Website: walmart
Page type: cart
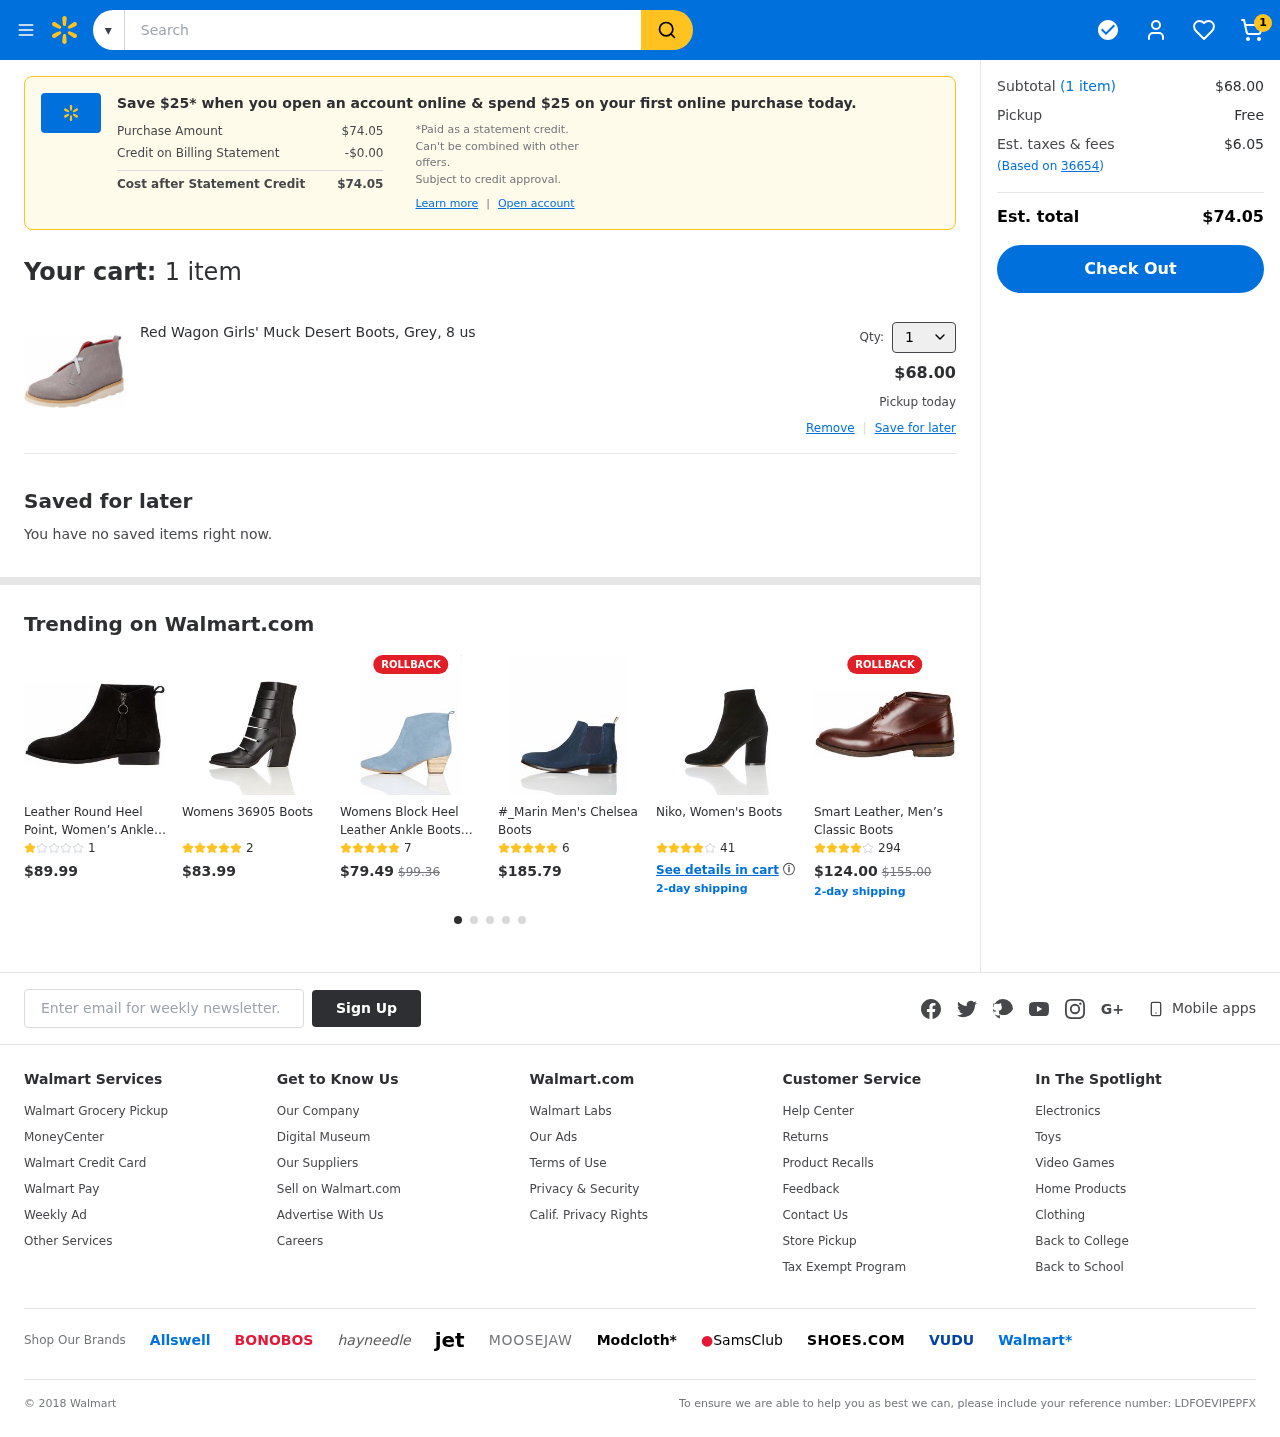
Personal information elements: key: PII_EMAIL
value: brandicaldwell@gmail.com
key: PII_POSTCODE
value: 36654
Product elements: key: PRODUCT1_NAME
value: Red Wagon Girls' Muck Desert Boots, Grey, 8 us
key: PRODUCT1_PRICE
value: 68
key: PRODUCT1_QUANTITY
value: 1
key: PRODUCT2_NAME
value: Leather Round Heel Point, Women’s Ankle boots
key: PRODUCT2_NUM_RATINGS
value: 1
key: PRODUCT2_PRICE
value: $89.99
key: PRODUCT3_NAME
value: Womens 36905 Boots
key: PRODUCT3_NUM_RATINGS
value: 2
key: PRODUCT3_PRICE
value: $83.99
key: PRODUCT4_NAME
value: Womens Block Heel Leather Ankle Boots Ankle Boots
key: PRODUCT4_NUM_RATINGS
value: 7
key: PRODUCT4_PRICE
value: $79.49
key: PRODUCT4_ORIGINAL_PRICE
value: $99.36
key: PRODUCT5_NAME
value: #_Marin Men's Chelsea Boots
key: PRODUCT5_NUM_RATINGS
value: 6
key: PRODUCT5_PRICE
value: $185.79
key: PRODUCT6_NAME
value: Niko, Women's Boots
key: PRODUCT6_NUM_RATINGS
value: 41
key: PRODUCT7_NAME
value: Smart Leather, Men’s Classic Boots
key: PRODUCT7_NUM_RATINGS
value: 294
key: PRODUCT7_PRICE
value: $124.00
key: PRODUCT7_ORIGINAL_PRICE
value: $155.00
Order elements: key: ORDER_NUM_ITEMS
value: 1
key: ORDER_TOTAL
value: $74.05
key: ORDER_NUM_ITEMS
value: (1 item)
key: ORDER_NUM_ITEMS
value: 1 item
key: ORDER_SUBTOTAL
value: $68.00
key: ORDER_TAX
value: $6.05
Search elements: key: HEADER_SEARCH
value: Search